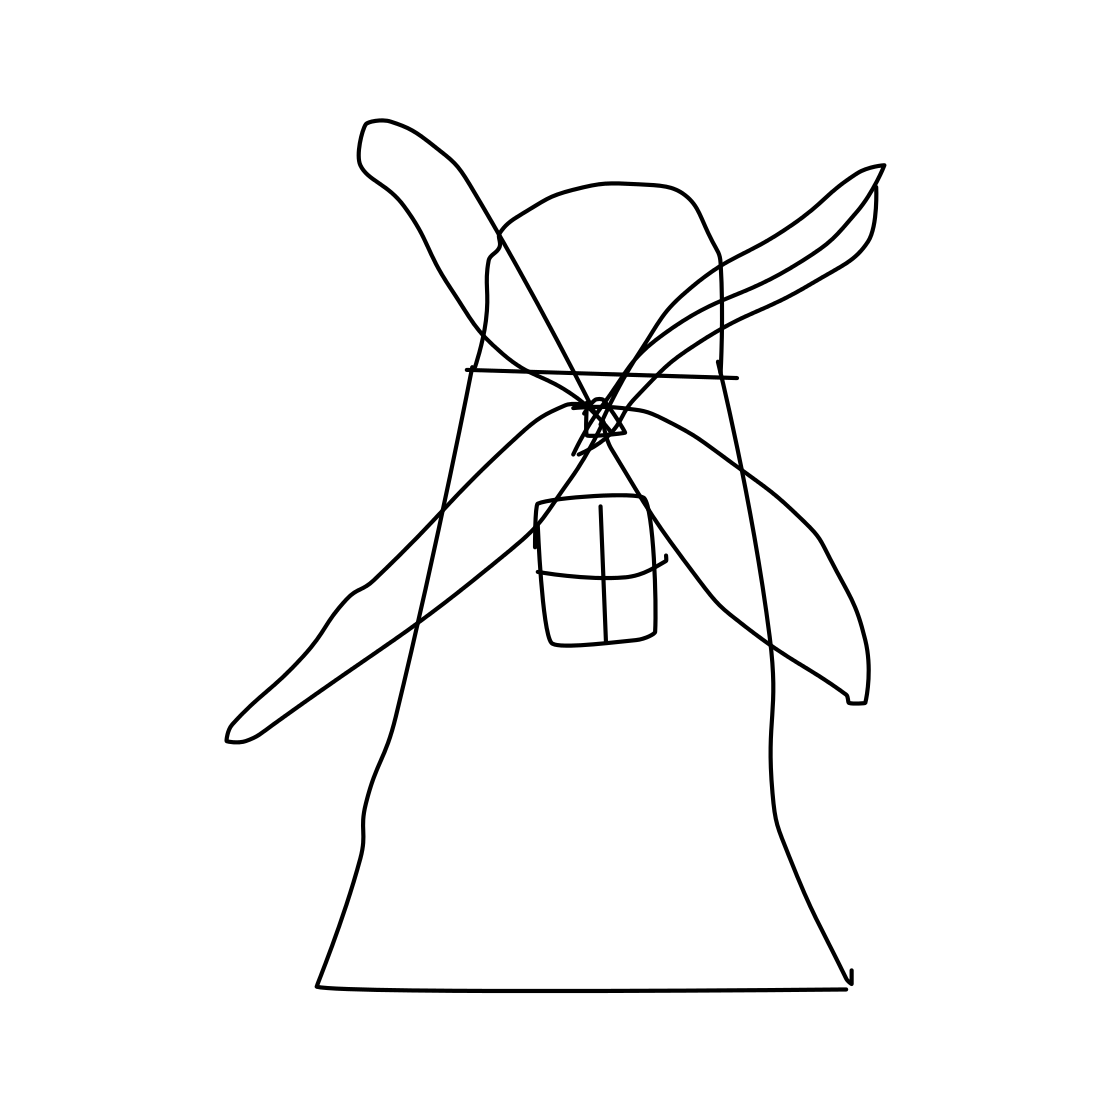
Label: windmill